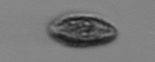
Label: Pseudochattonella_farcimen